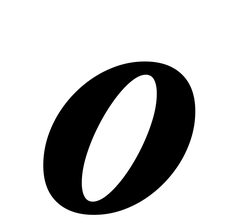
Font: LibreCaslonText-Italic_Bold_Italic